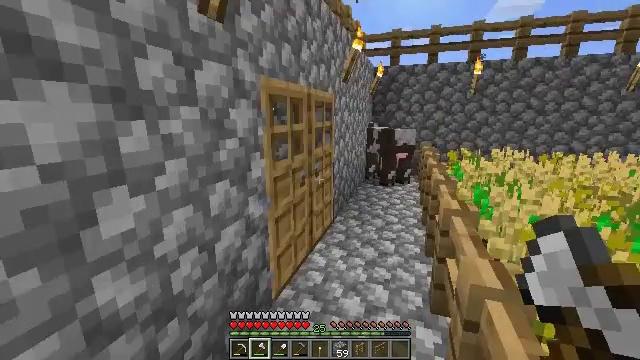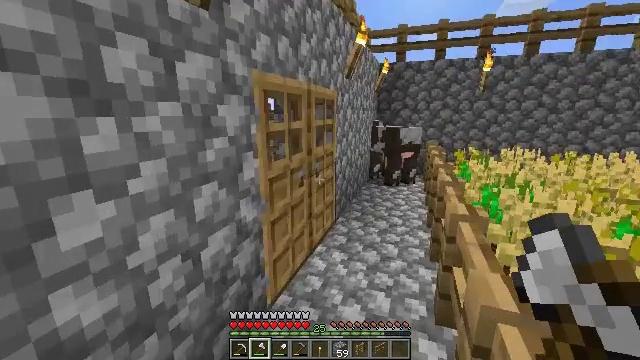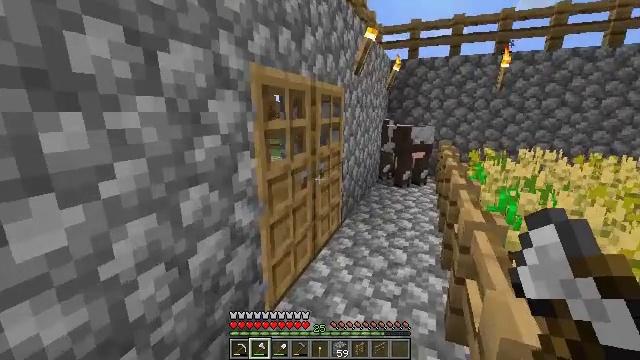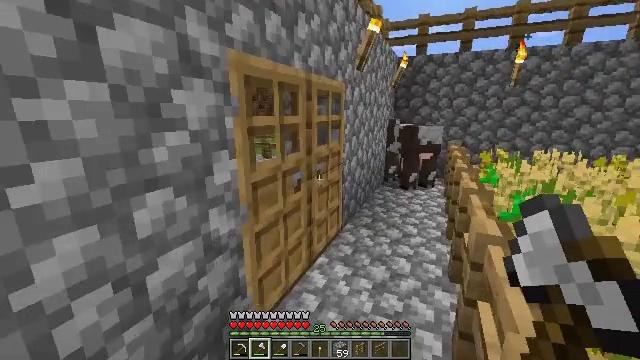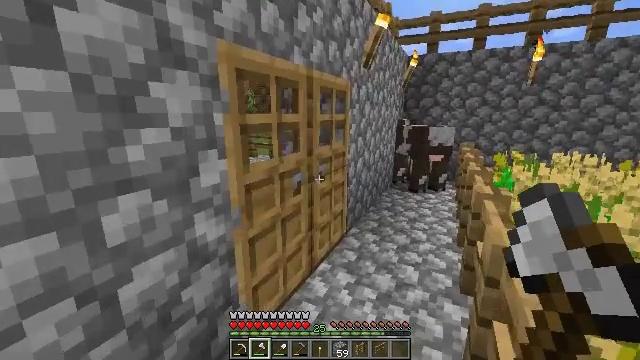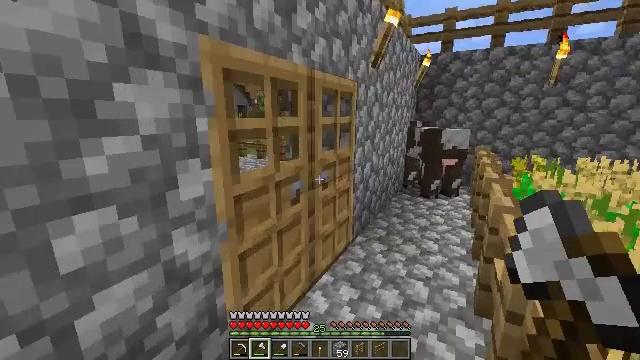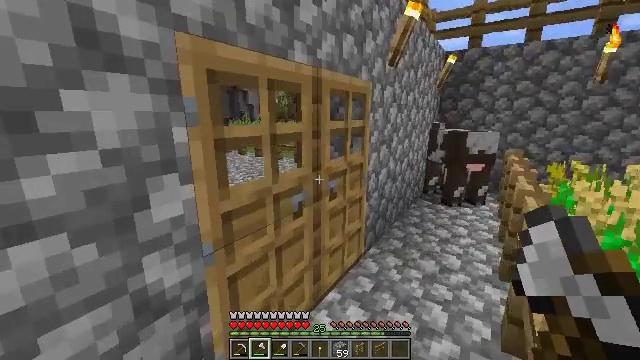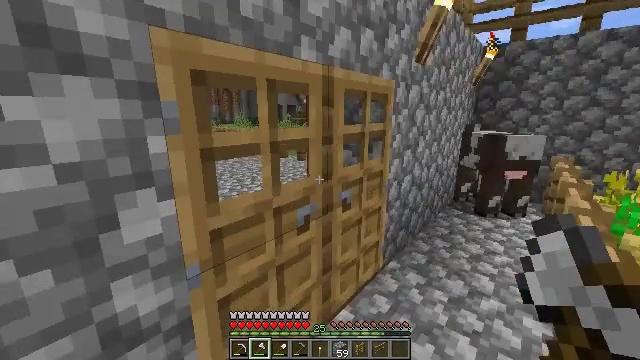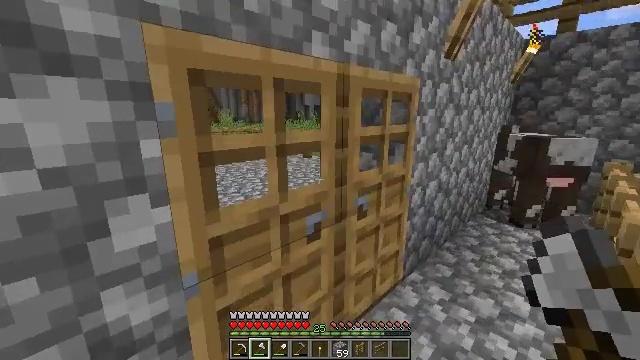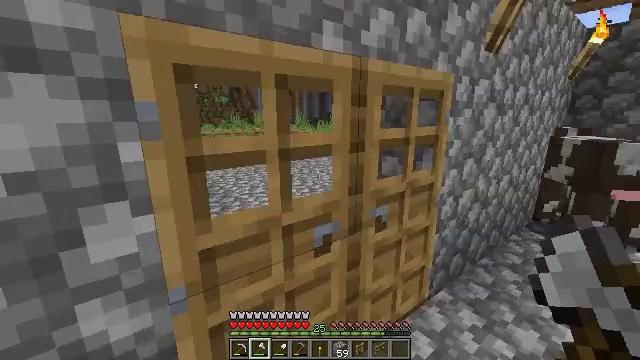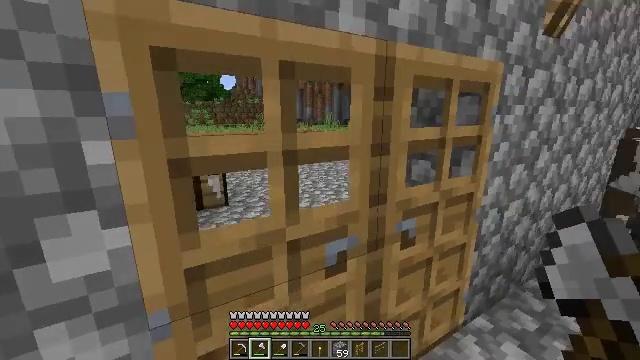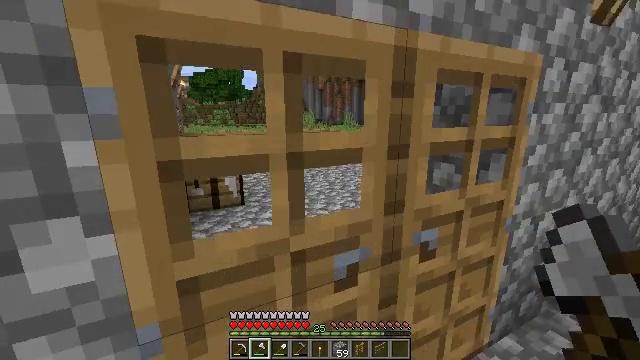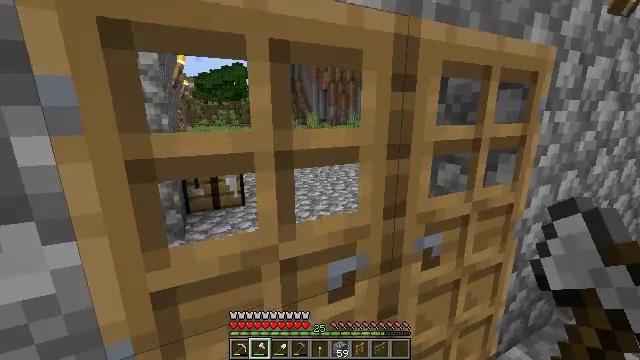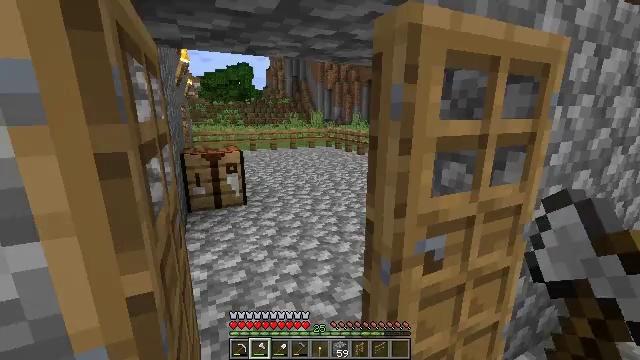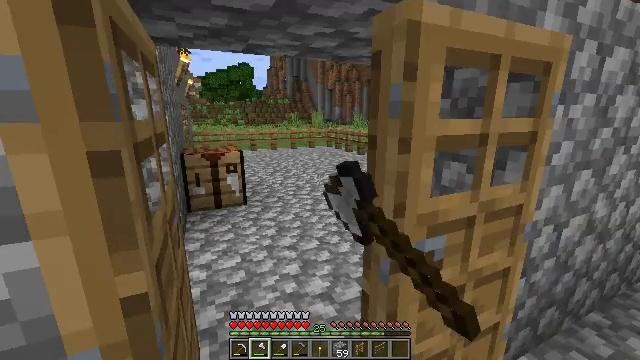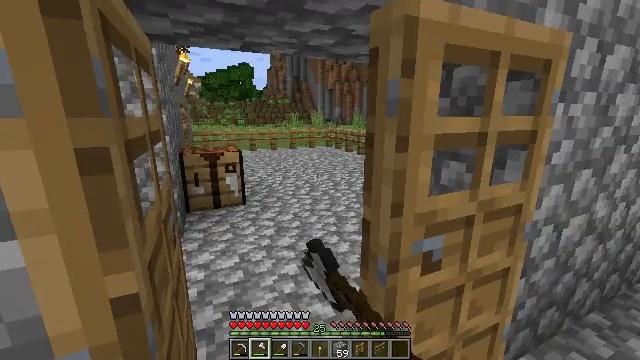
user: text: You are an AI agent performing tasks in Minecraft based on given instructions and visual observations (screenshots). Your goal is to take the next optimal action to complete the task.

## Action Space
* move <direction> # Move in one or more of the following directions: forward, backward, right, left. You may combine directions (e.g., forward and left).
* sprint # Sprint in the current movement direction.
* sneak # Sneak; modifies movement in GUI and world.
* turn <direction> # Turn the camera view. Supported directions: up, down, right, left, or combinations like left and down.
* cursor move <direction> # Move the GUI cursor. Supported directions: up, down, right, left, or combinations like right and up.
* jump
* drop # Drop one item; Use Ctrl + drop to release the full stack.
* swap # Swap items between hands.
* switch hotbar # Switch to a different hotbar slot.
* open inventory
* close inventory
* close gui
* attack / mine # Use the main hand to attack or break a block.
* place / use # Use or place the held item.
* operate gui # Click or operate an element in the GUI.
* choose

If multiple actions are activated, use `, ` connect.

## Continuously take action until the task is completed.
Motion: motion action
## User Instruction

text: Create granite stairs with granite blocks.
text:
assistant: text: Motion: move forward and move right, turn left
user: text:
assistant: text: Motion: move forward and move right, turn left
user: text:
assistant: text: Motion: move forward and move right, turn left
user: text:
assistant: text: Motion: move forward and move right, turn left
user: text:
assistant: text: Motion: move forward and move right, turn left
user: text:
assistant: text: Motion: move forward and move right, turn left
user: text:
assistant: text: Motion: move forward and move right, turn left
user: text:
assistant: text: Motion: move forward and move right, turn left
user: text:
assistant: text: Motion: move forward, turn left
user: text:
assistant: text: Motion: move forward, turn left
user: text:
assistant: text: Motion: turn left
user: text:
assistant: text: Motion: no_op
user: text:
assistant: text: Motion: turn left, use / place
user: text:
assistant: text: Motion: use / place
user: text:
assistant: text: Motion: use / place
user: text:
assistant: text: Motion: turn left
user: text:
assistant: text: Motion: move forward, turn left
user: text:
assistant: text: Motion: move forward, turn left
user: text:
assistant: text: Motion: move forward, turn left
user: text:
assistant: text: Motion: move forward and move right, turn left
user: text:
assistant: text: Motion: move forward and move right, turn left
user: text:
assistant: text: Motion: move forward and move right
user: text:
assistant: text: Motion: move right, turn right
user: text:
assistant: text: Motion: turn right
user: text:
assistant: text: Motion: turn right
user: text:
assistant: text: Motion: turn right
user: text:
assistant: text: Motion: turn right
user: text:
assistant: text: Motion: turn right and down
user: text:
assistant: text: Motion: turn right
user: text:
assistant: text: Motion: no_op